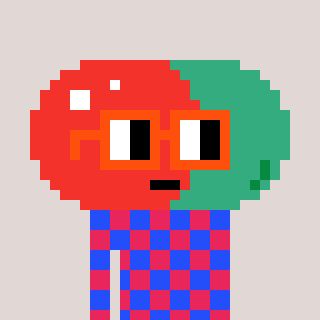
a pixel art character with square orange glasses, a pill-shaped head and a redpinkish-colored body on a warm background